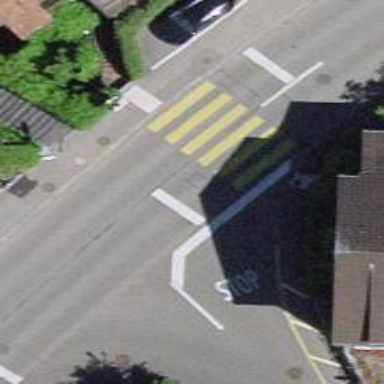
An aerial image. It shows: Uncontrolled zebra crossing on the road.